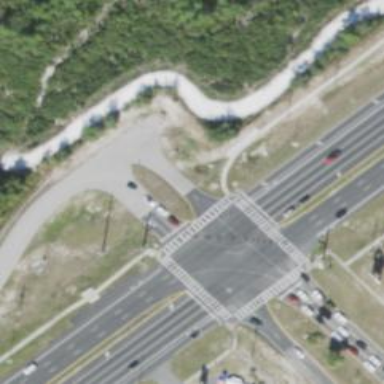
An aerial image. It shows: Crossing on the footway with traffic signals.